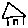
Label: house